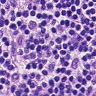
Metastatic tissue present: no